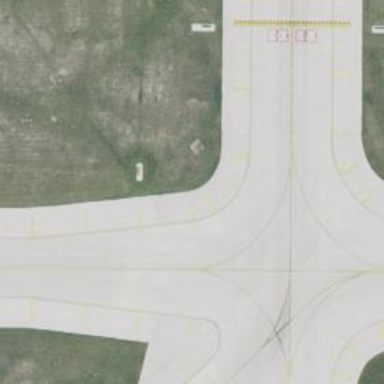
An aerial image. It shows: Image of taxiway at airport.